Interaction volume radius: 10 \u00c5
Interaction volume height: 30 \u00c5
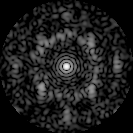
Disorder parameter: 0.6583